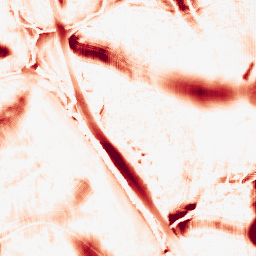
Category: morphological
Decomposition family: morphological_ellipse
Decomposition parameters: operation: opening
width: 50
height: 50
Upsampling method: fft_zeropad
Upsampling parameters: scale: 8
Upsampling scale: 8